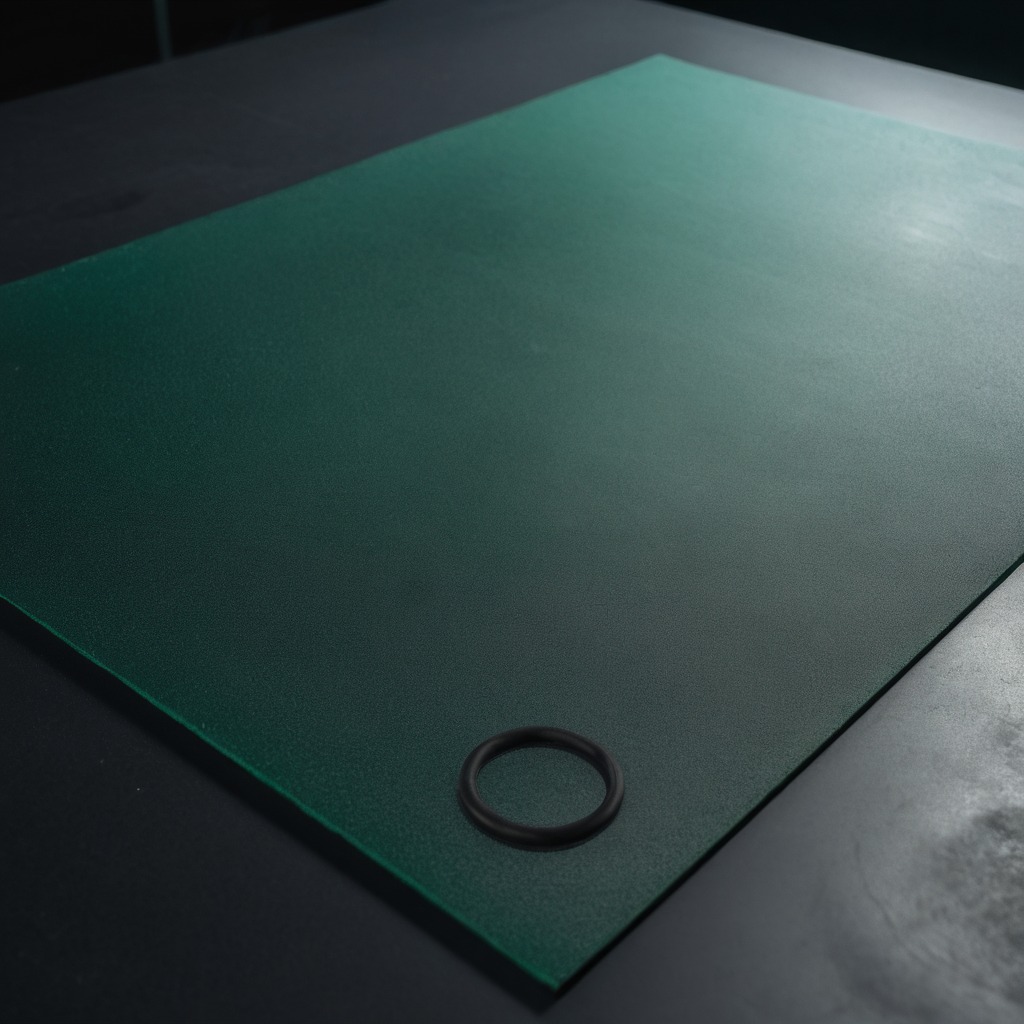
A rubber O-ring lies on the green rubber mat inside a workshop at night.